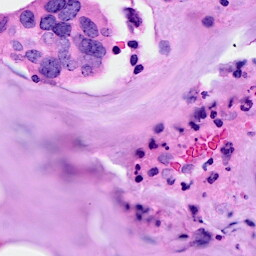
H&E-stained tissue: Breast